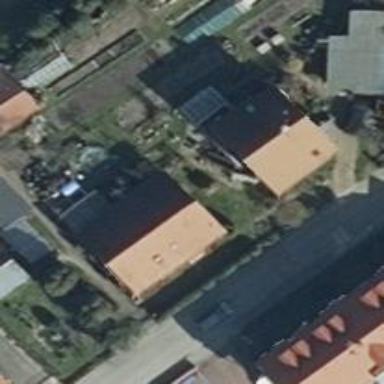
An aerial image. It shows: Simple house.